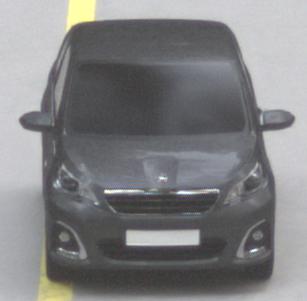
Make: Peugeot
Model: 108 1.0 VTi 68
Detailed model: 108
Model produced from: 2015/03
Model produced until: 2016/10
Doors: 3
Color: gray
Road condition: dry road
Daytime: sunrise or sunset
Contrast: medium contrast